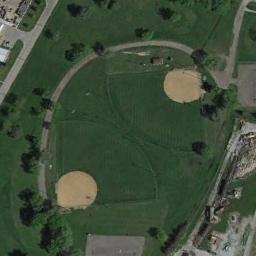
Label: baseball_diamond